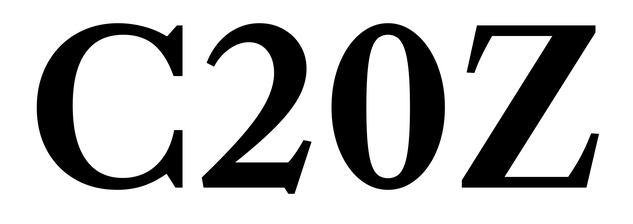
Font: LibreCaslonText_SemiBold